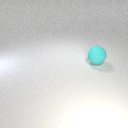
large cyan rubber sphere